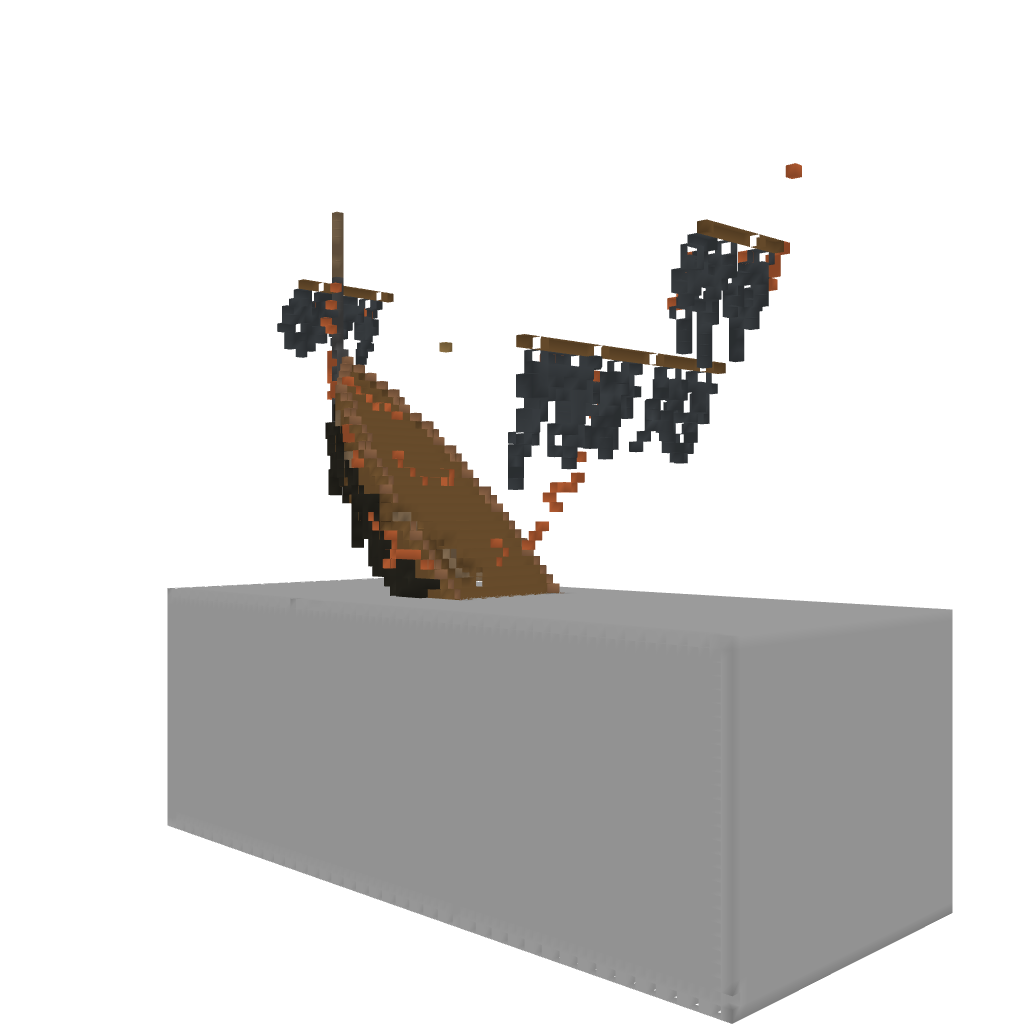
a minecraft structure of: Sinking Ship by LecoRubb